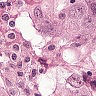
Metastatic tissue present: yes